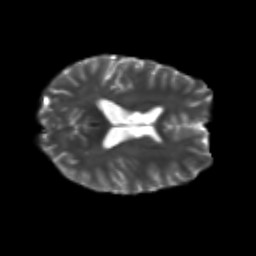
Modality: T2w
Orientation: axial
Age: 21
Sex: male
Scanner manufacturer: siemens
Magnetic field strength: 3 T
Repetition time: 3.5 s
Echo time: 0.104 s